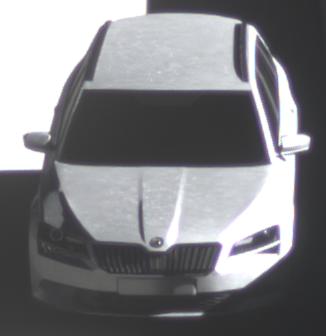
Make: Skoda
Model: Superb Combi 1.4 TSI
Detailed model: Superb (III) Combi
Model produced from: 2015/09
Model produced until: 2018/06
Doors: 5
Color: white
Road condition: dry road
Daytime: morning or afternoon
Contrast: high contrast